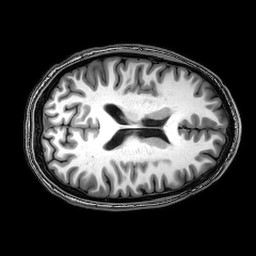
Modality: T1w
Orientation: axial
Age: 24
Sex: male
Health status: healthy
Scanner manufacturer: philips
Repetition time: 0.008183 s
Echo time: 0.00374 s